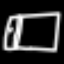
Label: bed